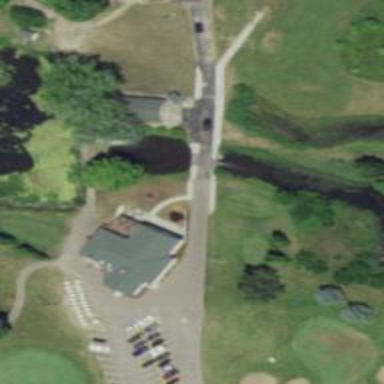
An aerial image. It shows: Service road designated as golf cart path.